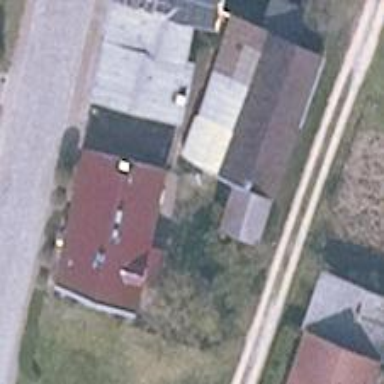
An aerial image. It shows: Detached building.